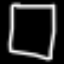
Label: square